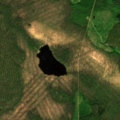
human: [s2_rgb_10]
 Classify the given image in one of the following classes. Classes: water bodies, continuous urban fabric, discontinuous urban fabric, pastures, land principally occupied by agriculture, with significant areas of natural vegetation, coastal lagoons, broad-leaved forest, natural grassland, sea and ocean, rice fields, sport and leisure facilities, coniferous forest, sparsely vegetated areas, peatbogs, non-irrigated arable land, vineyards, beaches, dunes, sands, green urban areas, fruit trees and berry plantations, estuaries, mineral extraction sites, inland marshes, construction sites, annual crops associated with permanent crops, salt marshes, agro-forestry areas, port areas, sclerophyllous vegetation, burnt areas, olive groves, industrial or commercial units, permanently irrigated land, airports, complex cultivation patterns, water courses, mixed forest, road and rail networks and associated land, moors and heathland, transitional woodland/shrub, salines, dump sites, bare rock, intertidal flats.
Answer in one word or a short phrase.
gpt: broad-leaved forest, coniferous forest, mixed forest, transitional woodland/shrub